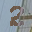
Label: 2